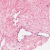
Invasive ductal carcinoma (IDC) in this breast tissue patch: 0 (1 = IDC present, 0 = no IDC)